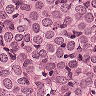
Metastatic tissue present: yes